Interaction volume radius: 5 \u00c5
Interaction volume height: 25 \u00c5
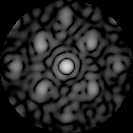
Disorder parameter: 0.4669